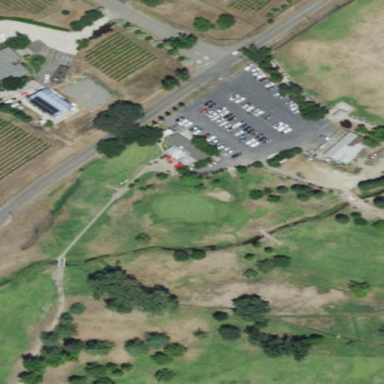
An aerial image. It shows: Water hazard on golf course.